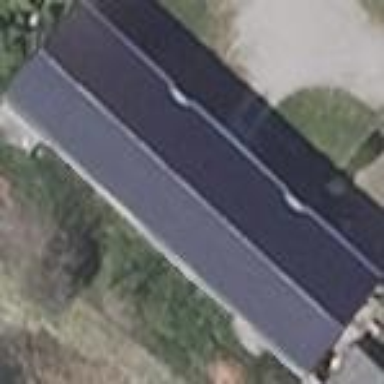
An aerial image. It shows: Gabled building with the roof oriented along its structure.